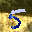
Label: 5